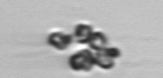
Label: Corymbellus